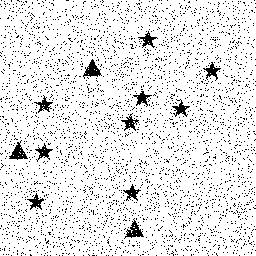
Squares: 0
Triangles: 3
Stars: 9
Total shapes: 12